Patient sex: M
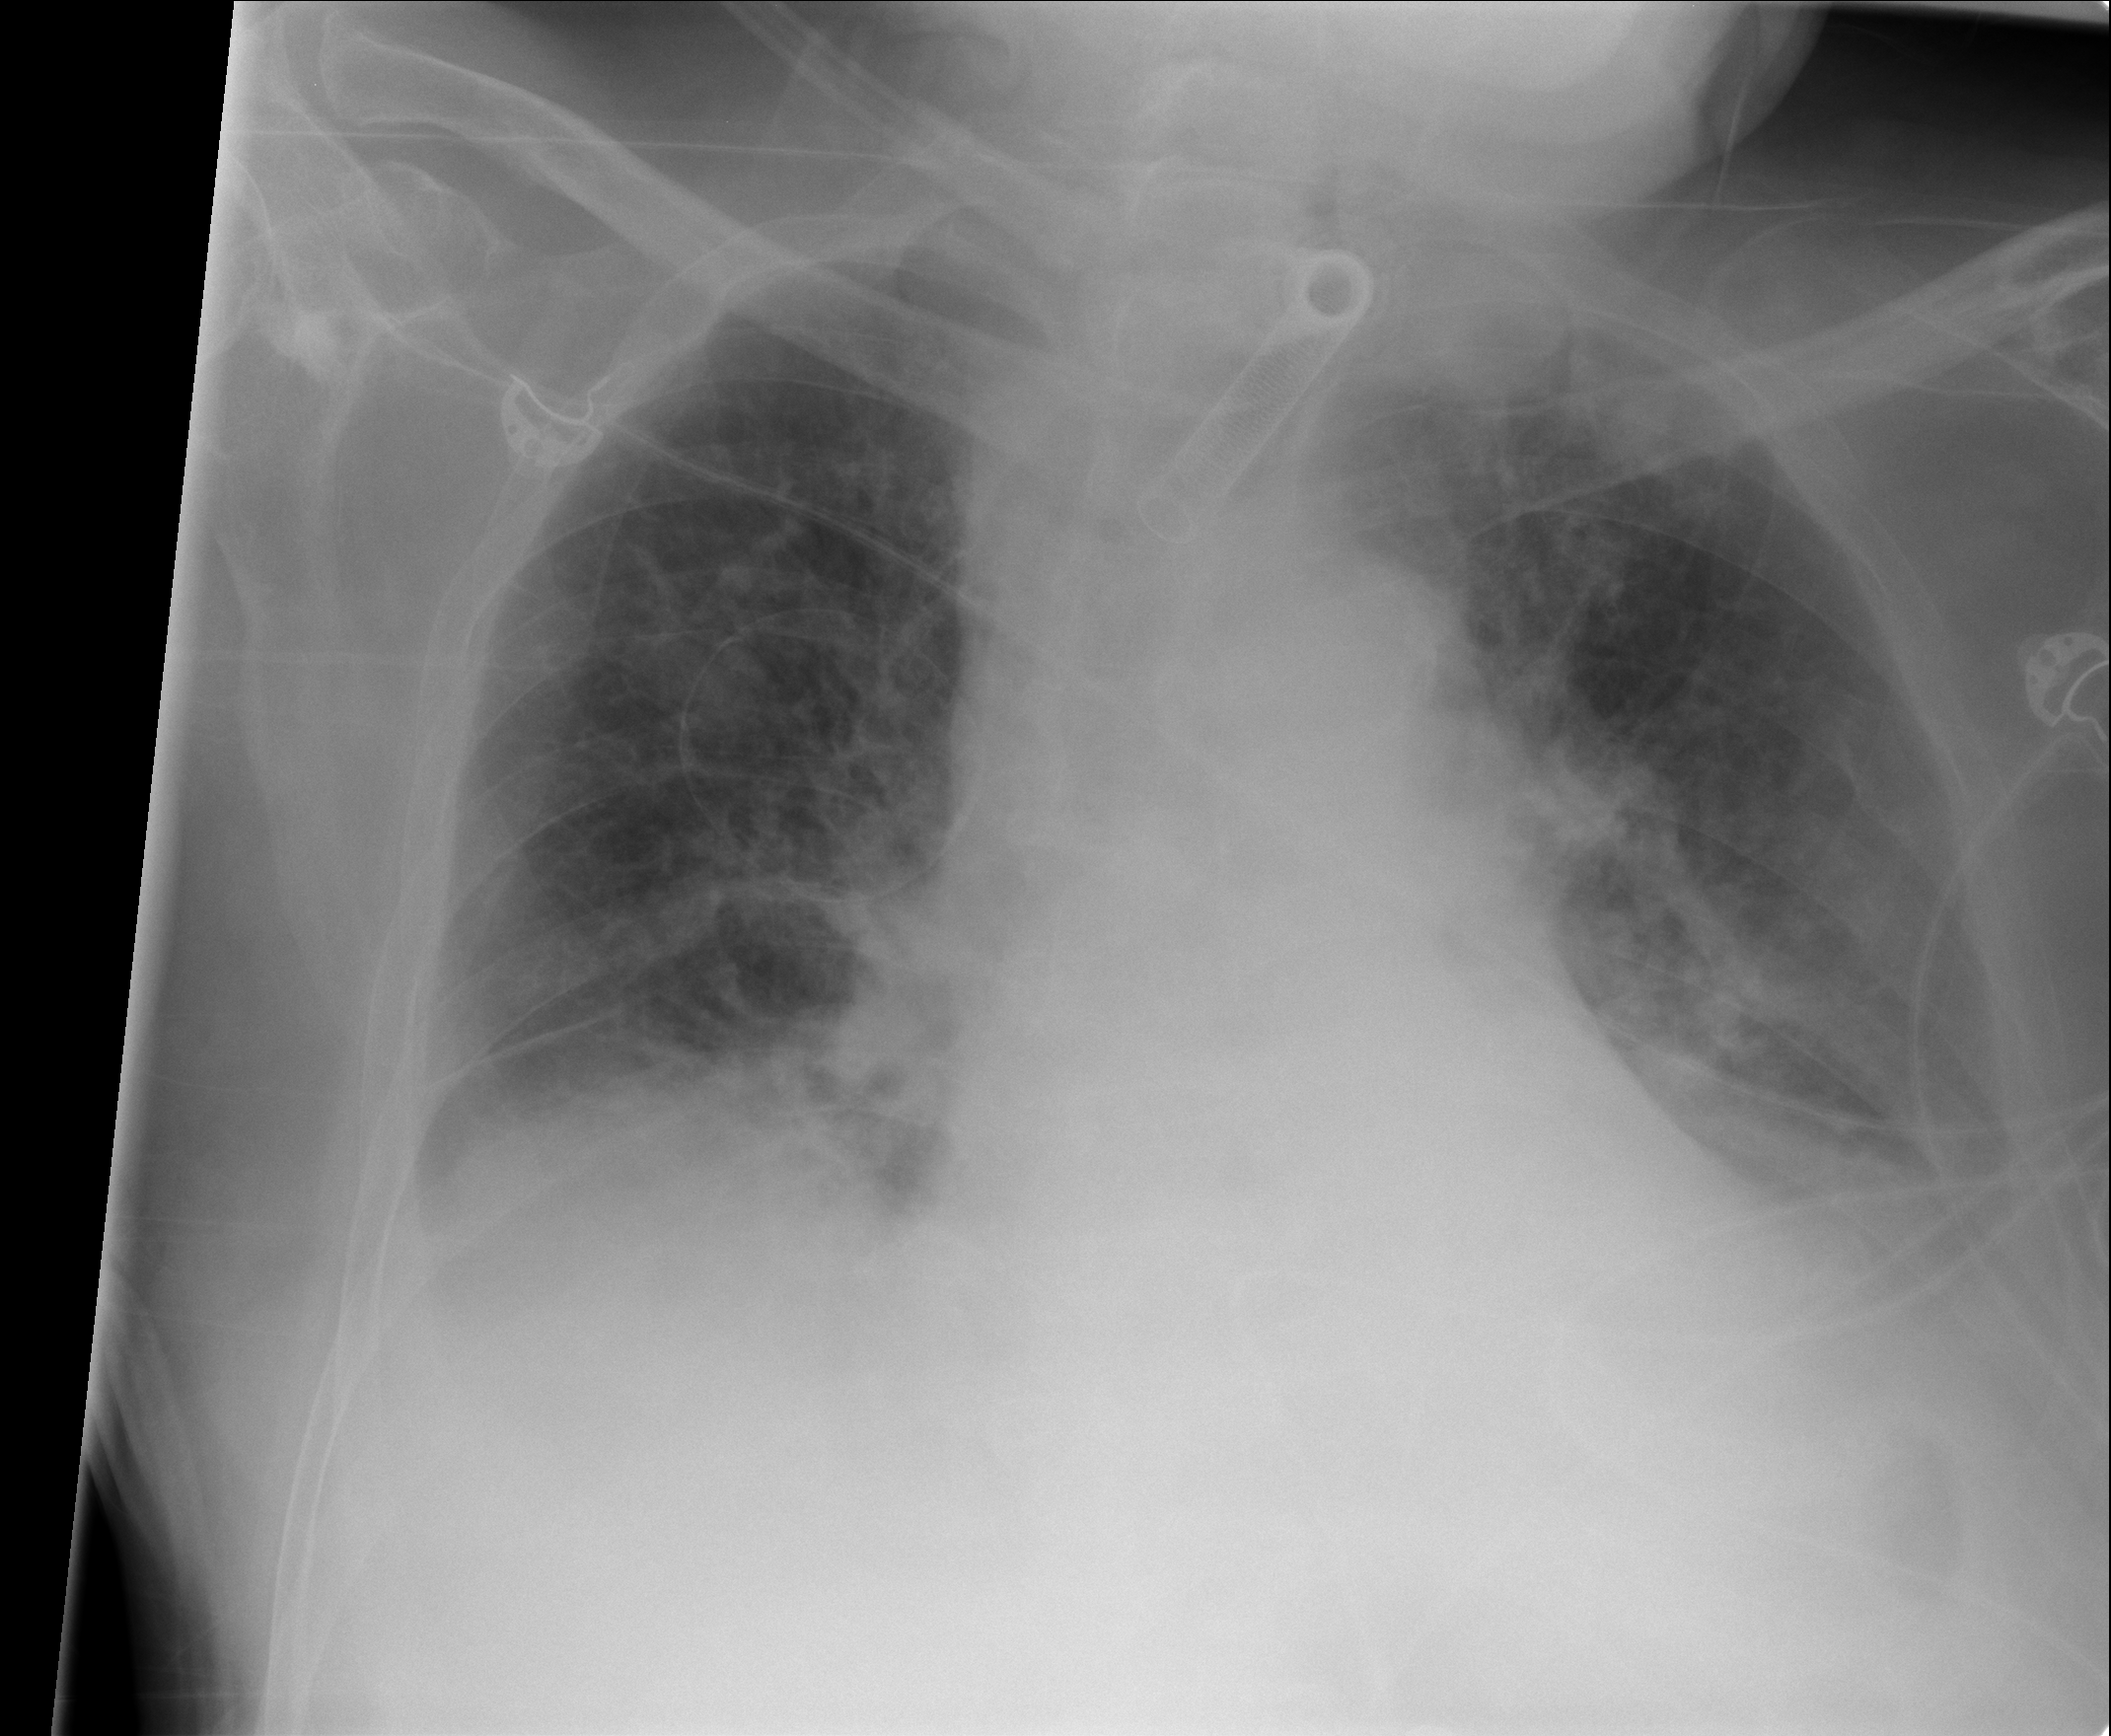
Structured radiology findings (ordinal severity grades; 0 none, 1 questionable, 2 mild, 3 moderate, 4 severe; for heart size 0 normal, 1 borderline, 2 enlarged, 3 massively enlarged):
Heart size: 2
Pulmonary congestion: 2
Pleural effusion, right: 2
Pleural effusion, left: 2
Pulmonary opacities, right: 2
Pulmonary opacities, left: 1
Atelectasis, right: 2
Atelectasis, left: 2